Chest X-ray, PA view. Patient: 61 years old, sex F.
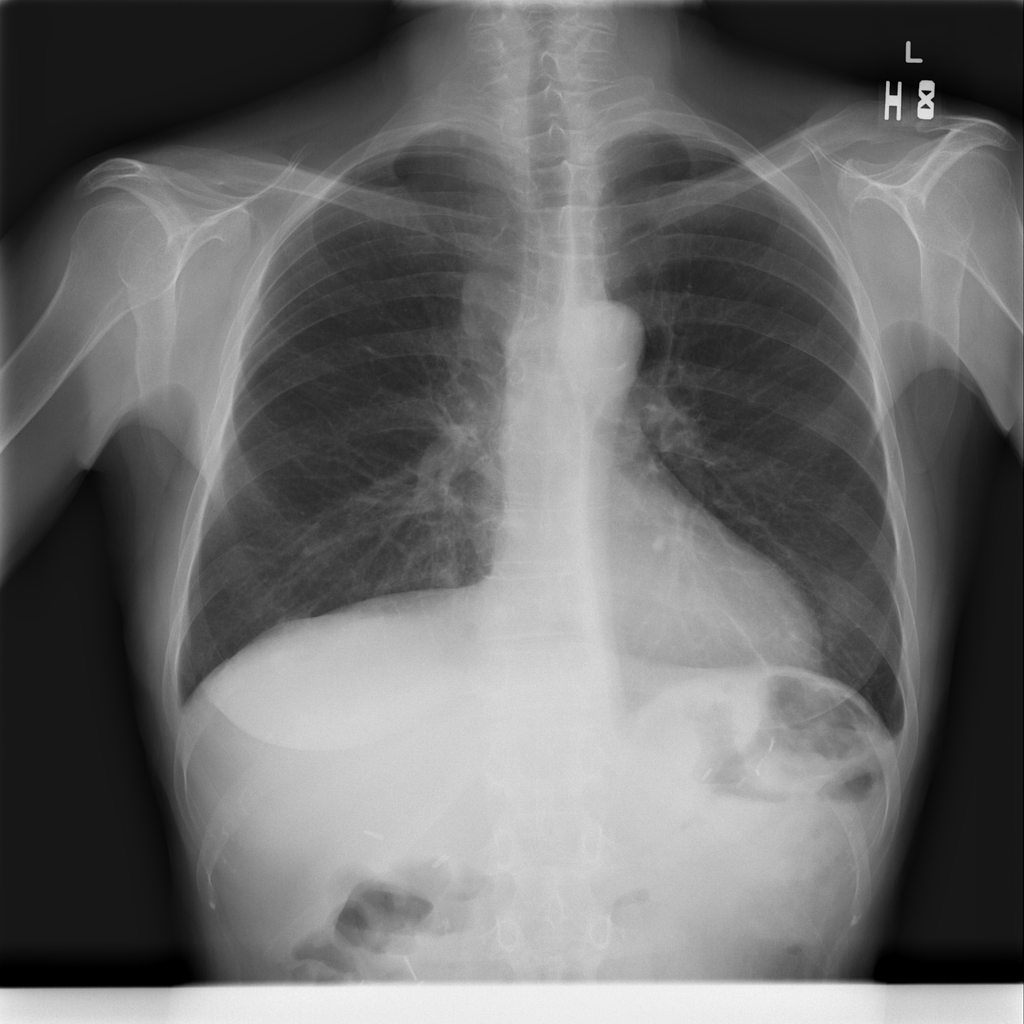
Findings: No Finding